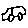
Label: car